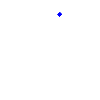
Particle: kaon